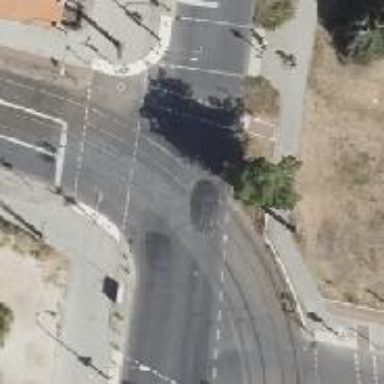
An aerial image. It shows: Tram level crossing with traffic signals.